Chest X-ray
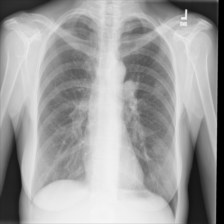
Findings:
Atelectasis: negative
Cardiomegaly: negative
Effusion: negative
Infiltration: negative
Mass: positive
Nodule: negative
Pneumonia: negative
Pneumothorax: negative
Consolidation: negative
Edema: negative
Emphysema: negative
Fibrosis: negative
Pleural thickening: negative
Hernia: negative